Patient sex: M
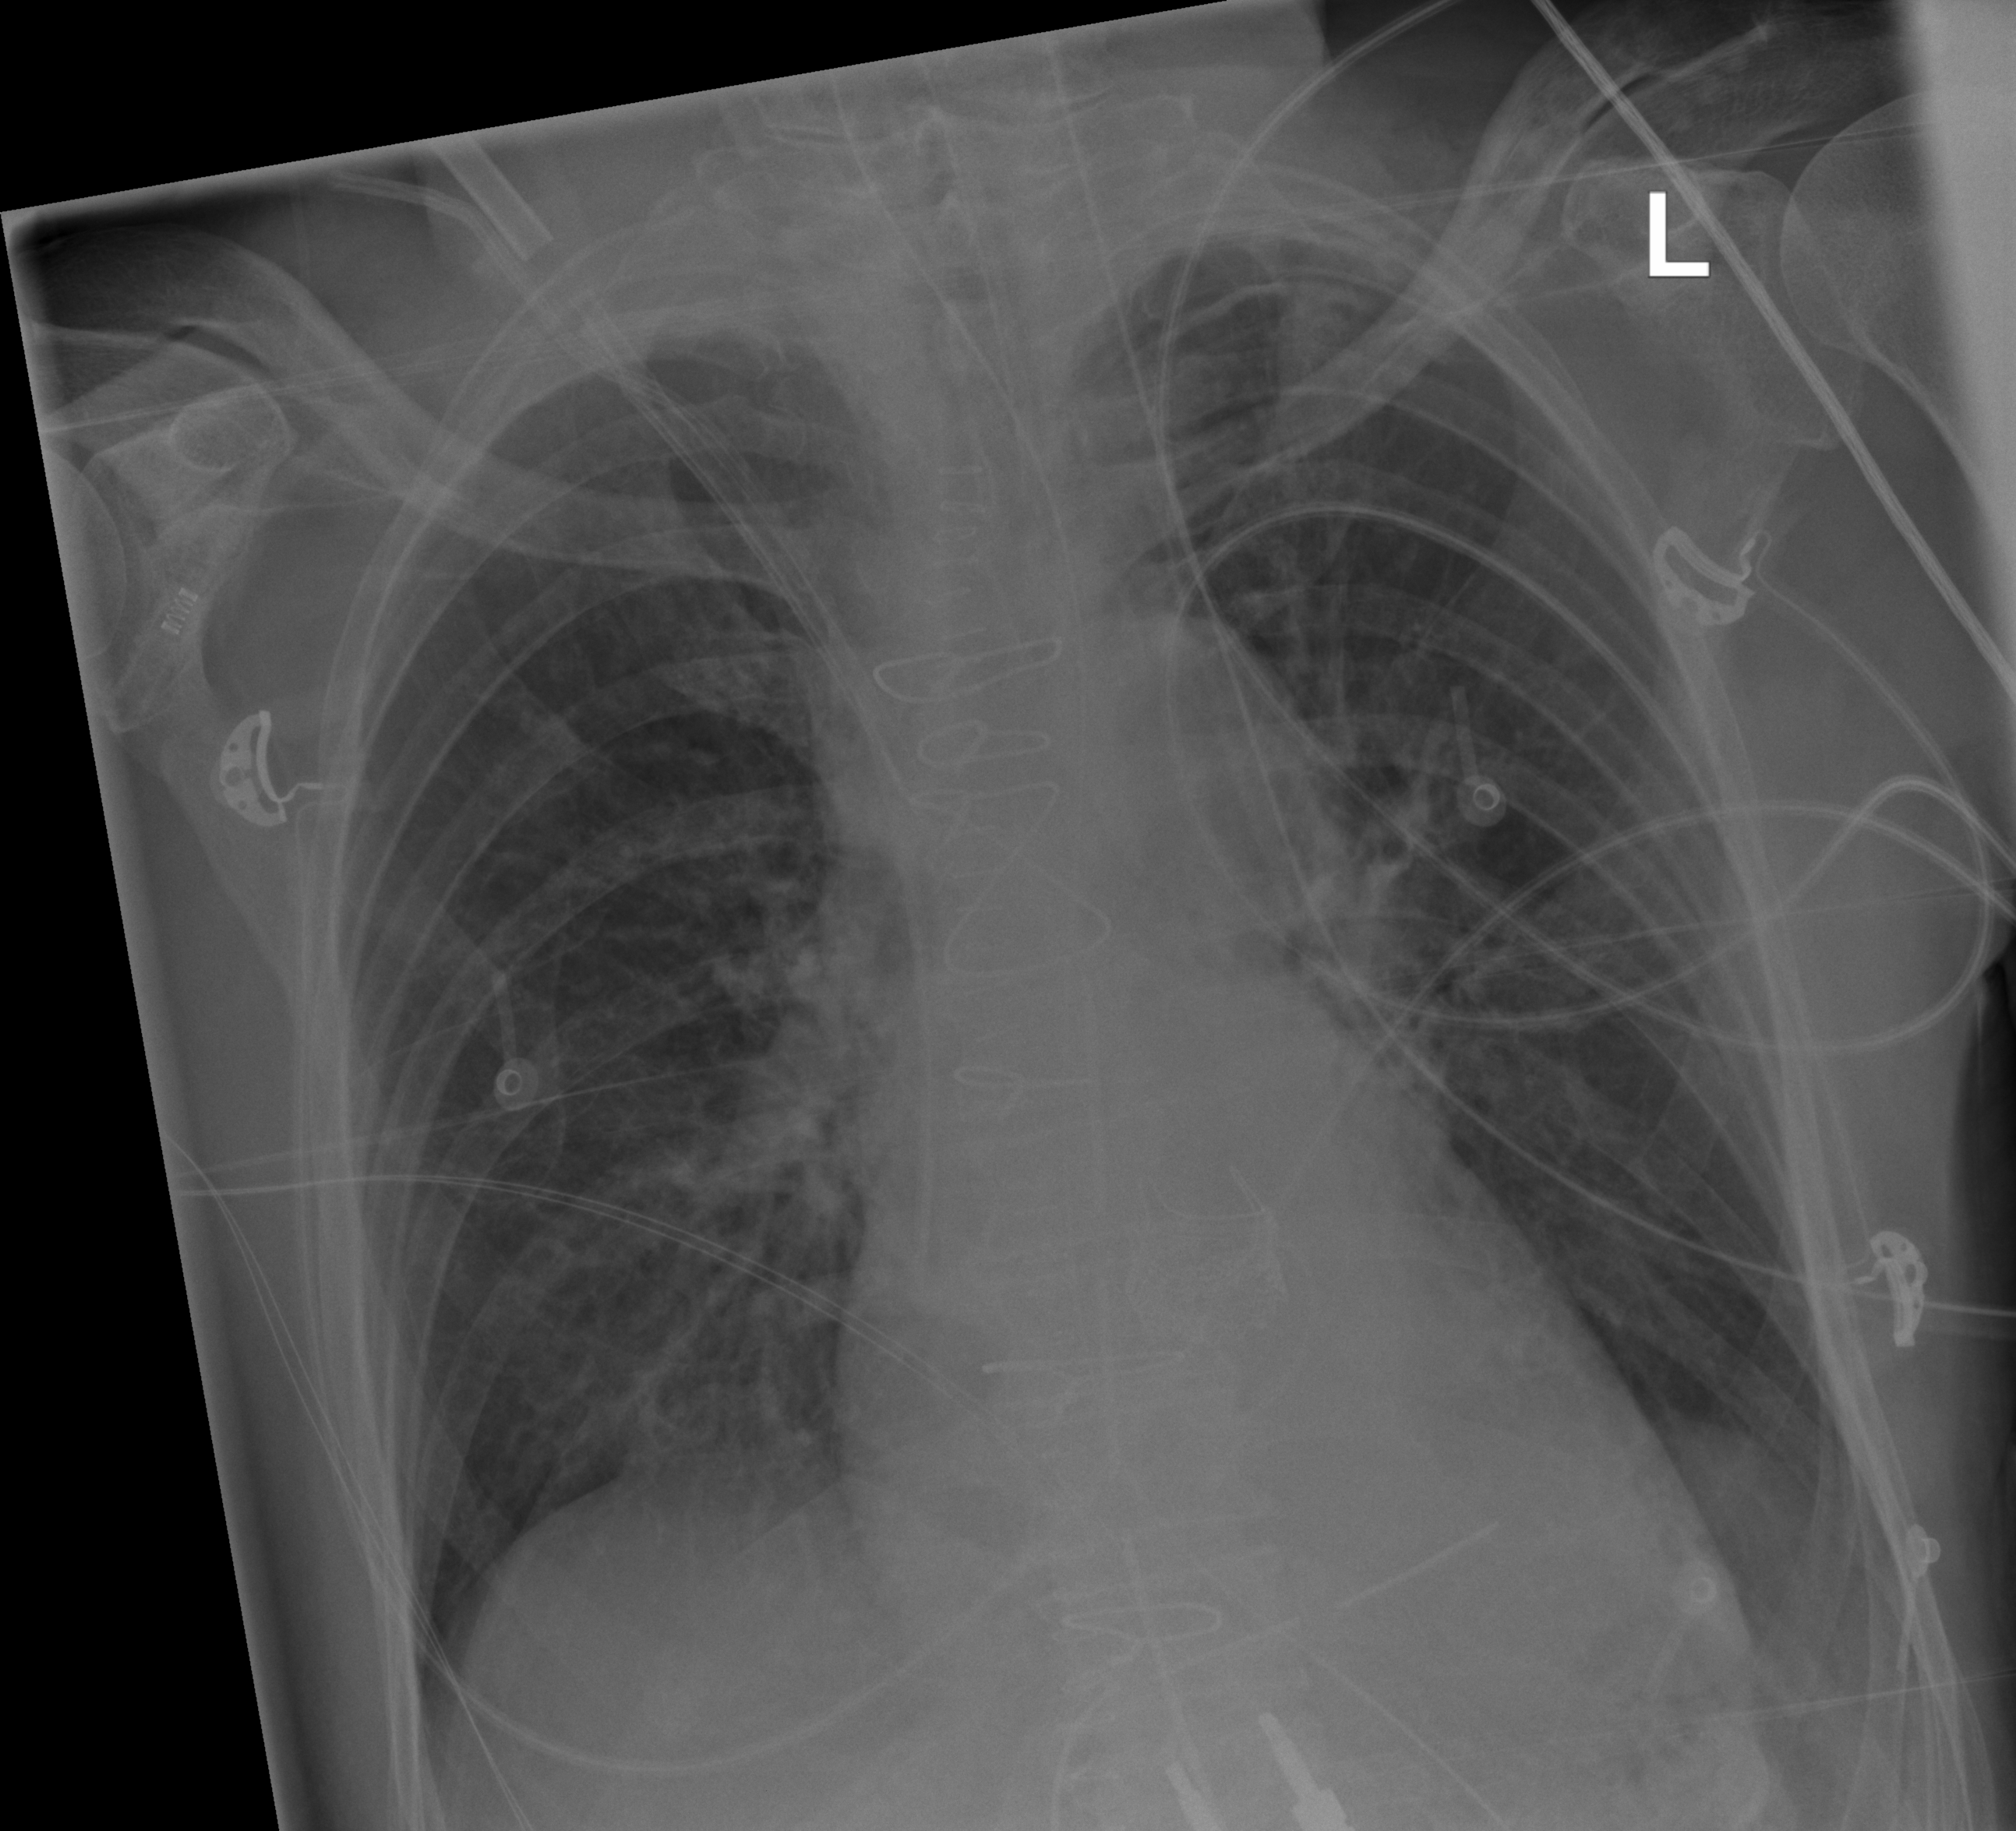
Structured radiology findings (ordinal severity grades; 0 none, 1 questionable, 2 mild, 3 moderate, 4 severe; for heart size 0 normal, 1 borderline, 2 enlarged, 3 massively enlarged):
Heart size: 0
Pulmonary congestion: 2
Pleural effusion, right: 0
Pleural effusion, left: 0
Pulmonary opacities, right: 0
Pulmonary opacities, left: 0
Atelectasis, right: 0
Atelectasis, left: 0